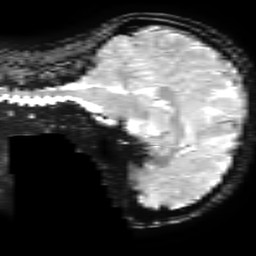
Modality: T2starw
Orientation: sagittal
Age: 23
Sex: female
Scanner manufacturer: ge
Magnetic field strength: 3 T
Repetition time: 0.65 s
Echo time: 0.02 s